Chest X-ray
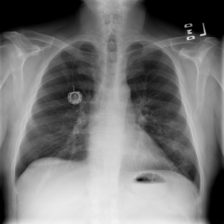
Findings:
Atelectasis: negative
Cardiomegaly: negative
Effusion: negative
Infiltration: negative
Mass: negative
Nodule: negative
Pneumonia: negative
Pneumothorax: negative
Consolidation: negative
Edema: negative
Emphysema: negative
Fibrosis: negative
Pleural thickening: negative
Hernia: negative